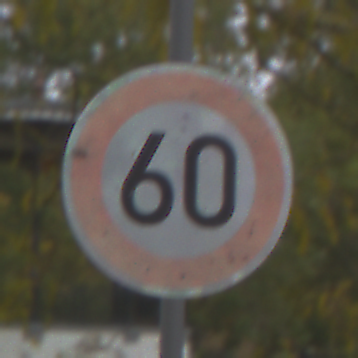
Verkehrszeichen: Geschwindigkeit60
Umgebung: Outdoor, Nature
Tageszeit: Midday
Wetter: Overcast
Licht: Natural
Jahreszeit: Autumn
Kontrast: LowContrast